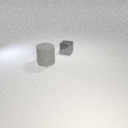
large gray rubber cylinder in front of small gray metal cube